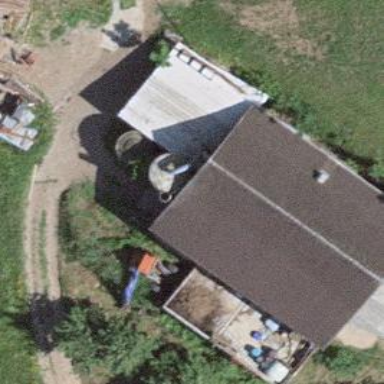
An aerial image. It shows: Rural barn.